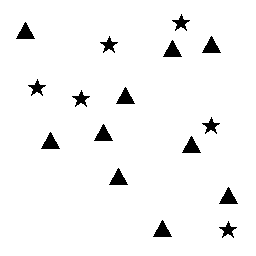
Squares: 0
Triangles: 10
Stars: 6
Total shapes: 16